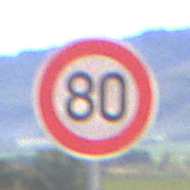
Verkehrszeichen: Geschwindigkeit80
Umgebung: Outdoor, RoadRail
Tageszeit: MorningAfternoon
Wetter: Clear
Licht: Natural
Jahreszeit: NotSpecified
Kontrast: HighContrast